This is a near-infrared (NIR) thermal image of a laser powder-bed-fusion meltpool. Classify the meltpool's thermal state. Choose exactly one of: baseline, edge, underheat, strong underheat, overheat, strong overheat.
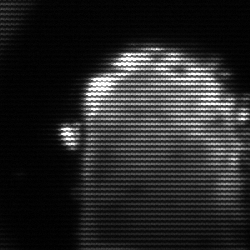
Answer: baseline